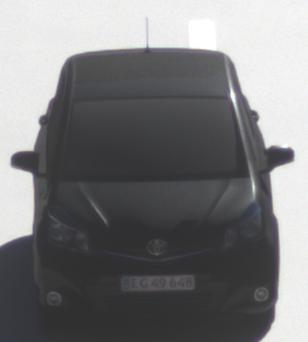
Make: Toyota
Model: Yaris 1.0
Detailed model: Yaris (XP9)
Model produced from: 2009/01
Model produced until: 2010/10
Doors: 3
Color: black
Road condition: dry road
Daytime: morning or afternoon
Contrast: high contrast